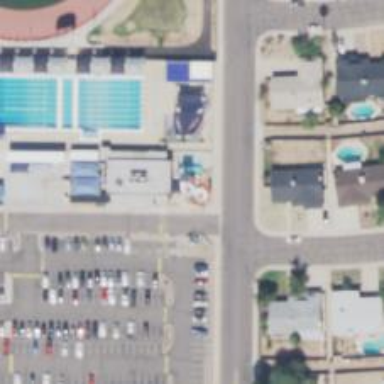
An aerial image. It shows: Water park.